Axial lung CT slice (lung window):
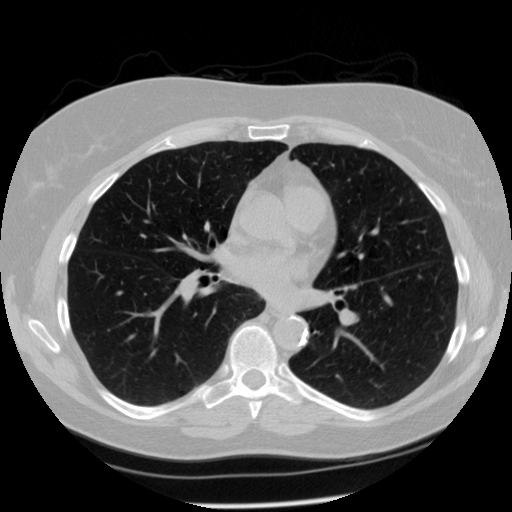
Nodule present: no